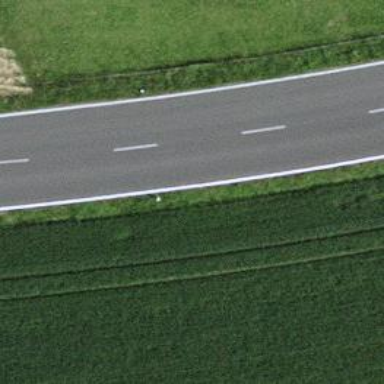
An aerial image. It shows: Secondary road with asphalt surface.